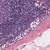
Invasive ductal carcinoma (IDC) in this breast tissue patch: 0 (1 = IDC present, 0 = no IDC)